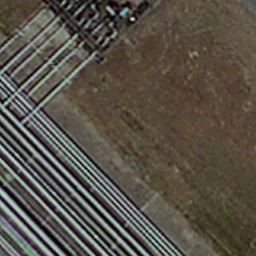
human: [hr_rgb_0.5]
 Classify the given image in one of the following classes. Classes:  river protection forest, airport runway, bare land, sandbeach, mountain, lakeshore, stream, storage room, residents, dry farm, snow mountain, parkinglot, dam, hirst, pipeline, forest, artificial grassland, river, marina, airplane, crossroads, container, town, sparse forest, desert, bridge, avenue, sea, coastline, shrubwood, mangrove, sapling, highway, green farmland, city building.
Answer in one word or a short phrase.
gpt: pipeline